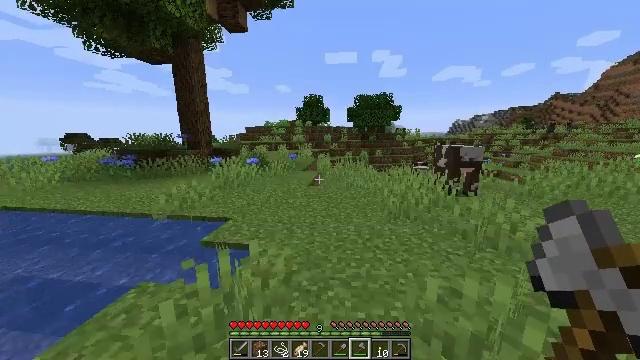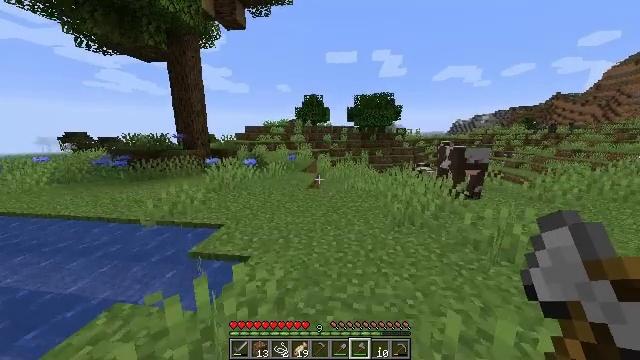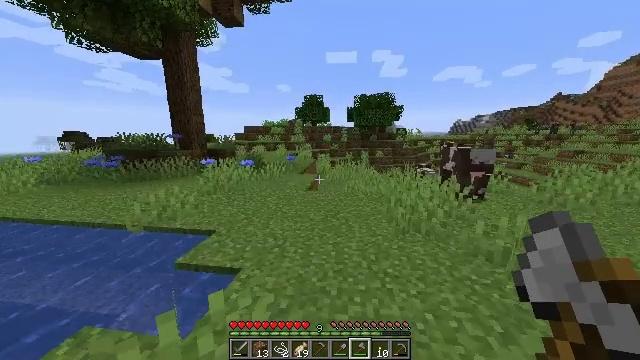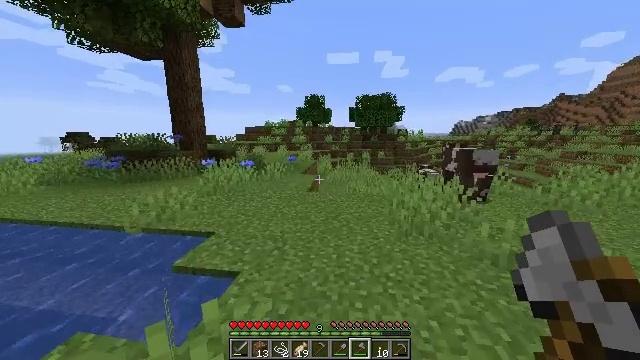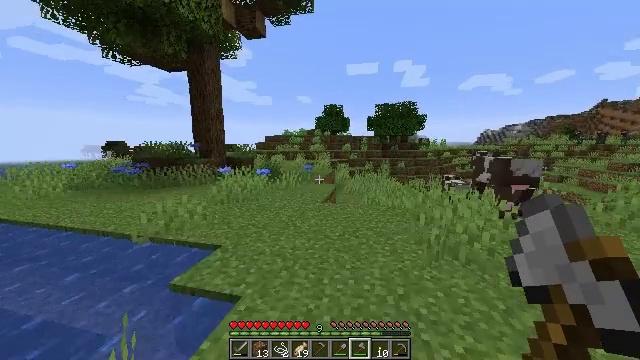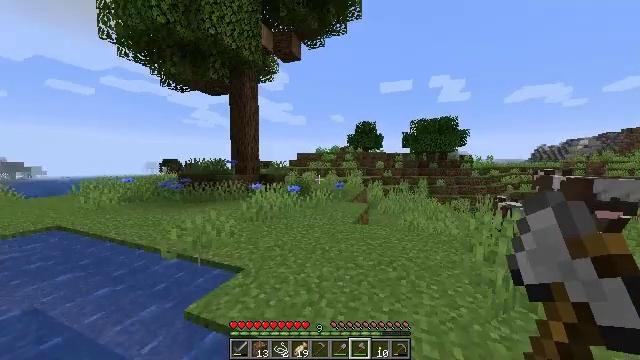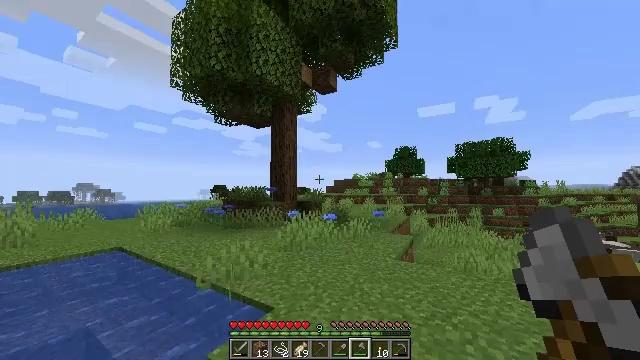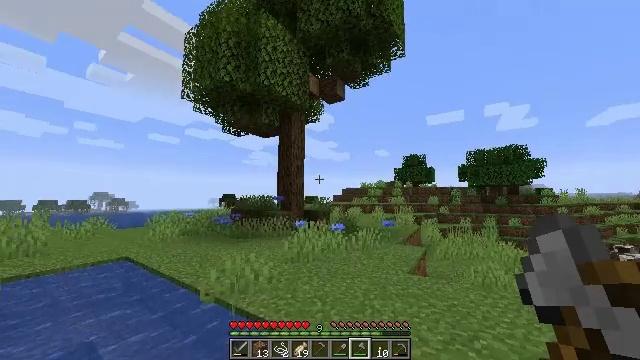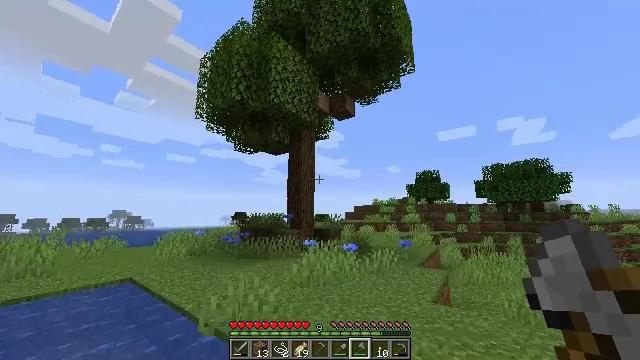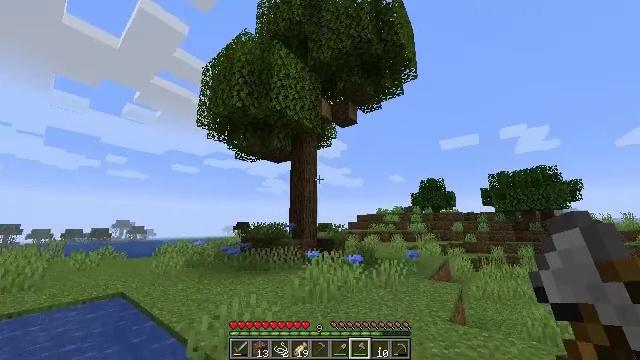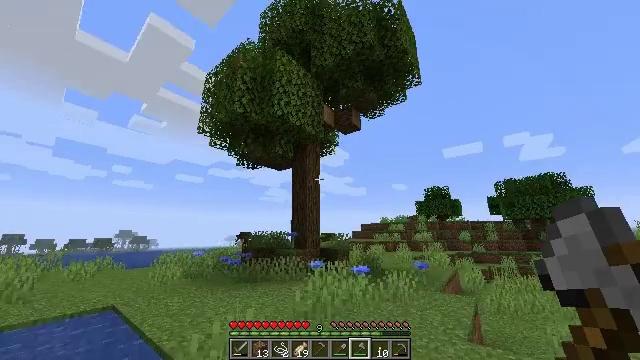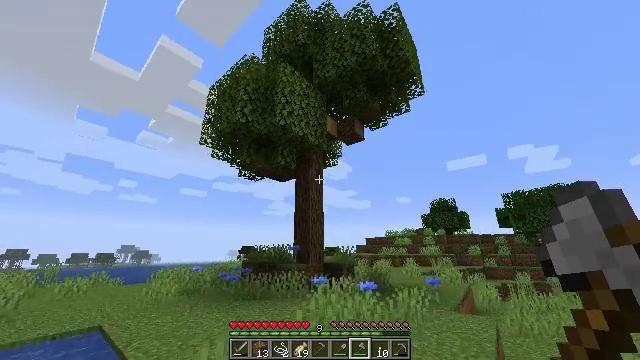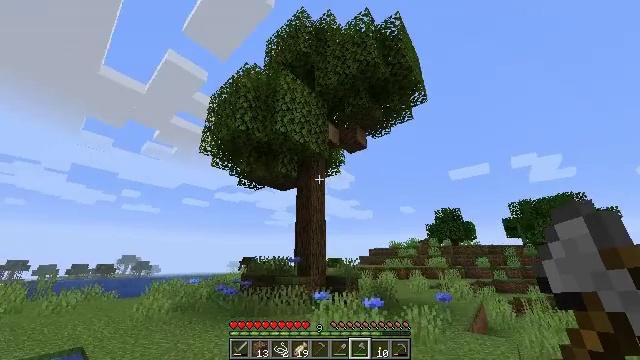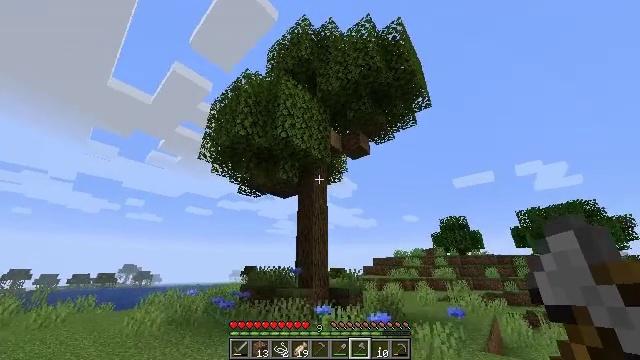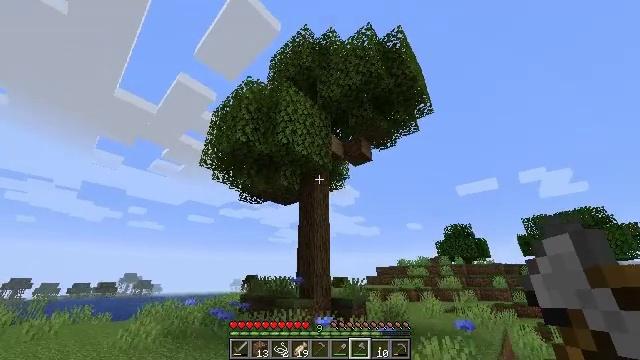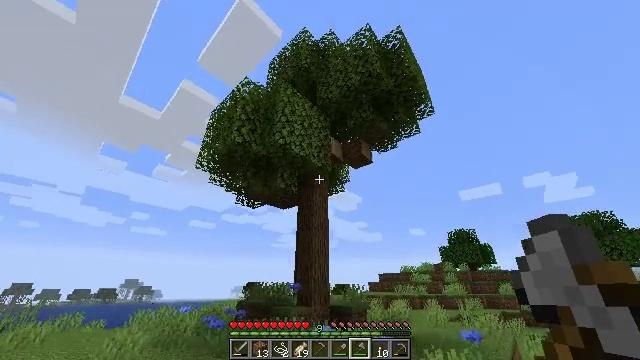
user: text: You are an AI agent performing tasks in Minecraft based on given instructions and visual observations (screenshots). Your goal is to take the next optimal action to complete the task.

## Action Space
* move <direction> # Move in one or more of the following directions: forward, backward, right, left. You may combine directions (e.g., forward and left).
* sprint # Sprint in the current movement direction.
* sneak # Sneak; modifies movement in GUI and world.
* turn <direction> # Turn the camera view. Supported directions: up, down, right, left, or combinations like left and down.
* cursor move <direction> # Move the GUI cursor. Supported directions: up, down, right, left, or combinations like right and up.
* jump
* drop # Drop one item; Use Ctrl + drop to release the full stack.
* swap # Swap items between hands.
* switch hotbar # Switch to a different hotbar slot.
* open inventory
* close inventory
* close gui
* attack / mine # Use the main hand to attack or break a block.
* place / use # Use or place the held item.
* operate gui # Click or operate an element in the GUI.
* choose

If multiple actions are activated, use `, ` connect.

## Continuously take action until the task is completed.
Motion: motion action
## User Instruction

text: Trim the tree by mining oak leaves.
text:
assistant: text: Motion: move forward
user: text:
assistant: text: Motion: move forward
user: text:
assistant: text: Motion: move forward
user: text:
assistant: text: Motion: move forward, turn left and up
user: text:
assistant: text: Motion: move forward, turn left and up
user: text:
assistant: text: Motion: move forward, turn left and up
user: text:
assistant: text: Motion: move forward, turn left and up
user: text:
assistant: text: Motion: move forward, turn left and up
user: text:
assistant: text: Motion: move forward, turn up
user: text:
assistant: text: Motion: move forward, turn up
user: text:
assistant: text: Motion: move forward, turn up
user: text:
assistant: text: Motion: move forward, turn up
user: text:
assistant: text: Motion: move forward, turn up
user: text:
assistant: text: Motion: move forward and move right, turn up
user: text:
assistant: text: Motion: move forward and move right, turn up
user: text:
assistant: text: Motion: move forward and move right
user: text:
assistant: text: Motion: move forward and move right
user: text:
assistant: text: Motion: move forward and move right
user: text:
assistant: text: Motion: move forward
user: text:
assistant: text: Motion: move forward
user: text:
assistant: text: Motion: move forward
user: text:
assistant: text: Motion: move forward
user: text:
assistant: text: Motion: move forward
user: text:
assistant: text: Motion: move forward
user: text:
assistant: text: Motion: move forward, turn down
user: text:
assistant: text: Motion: move forward, turn down
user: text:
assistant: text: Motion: move forward, turn down
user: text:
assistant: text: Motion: move forward
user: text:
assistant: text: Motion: move forward
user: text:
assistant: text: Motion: move forward